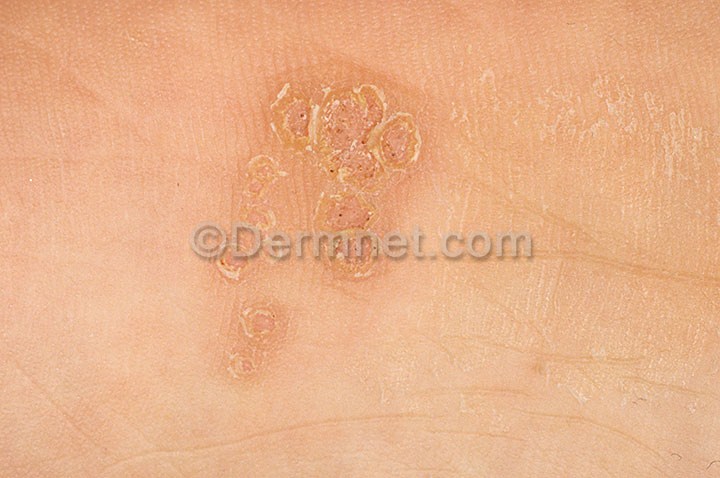
Disease: Warts Molluscum and other Viral Infections